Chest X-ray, PA view. Patient: 63 years old, sex M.
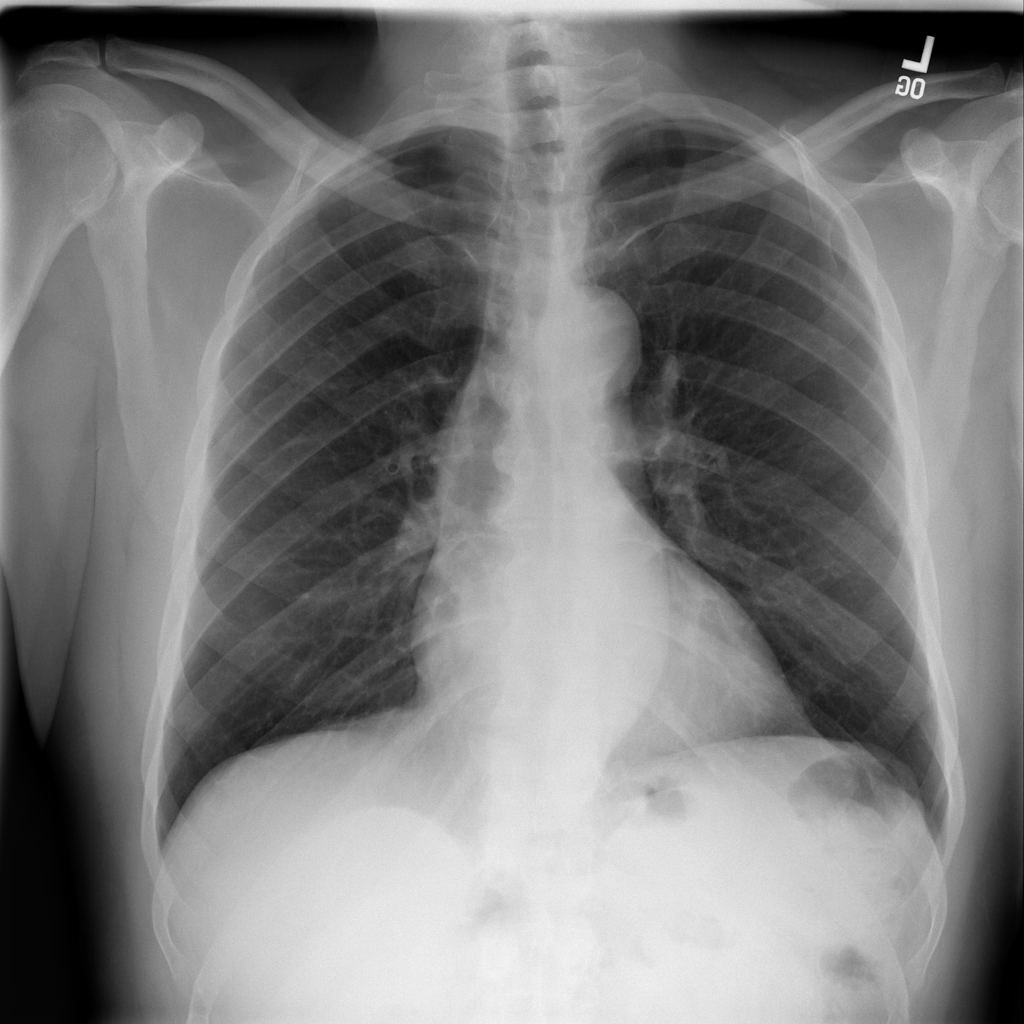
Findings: No Finding